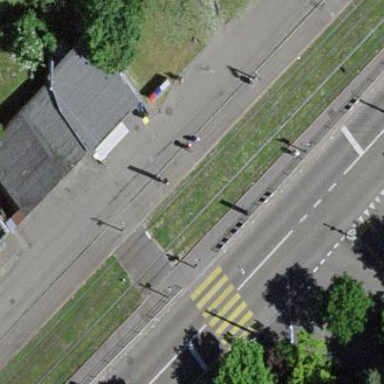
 specifically for trams. The platform has shelter."